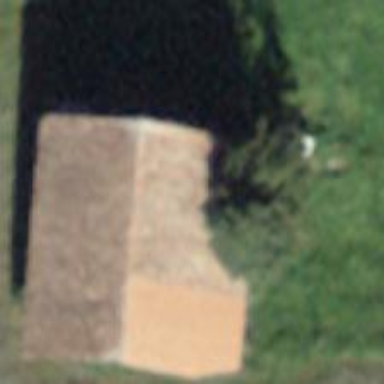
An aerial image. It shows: Barn.